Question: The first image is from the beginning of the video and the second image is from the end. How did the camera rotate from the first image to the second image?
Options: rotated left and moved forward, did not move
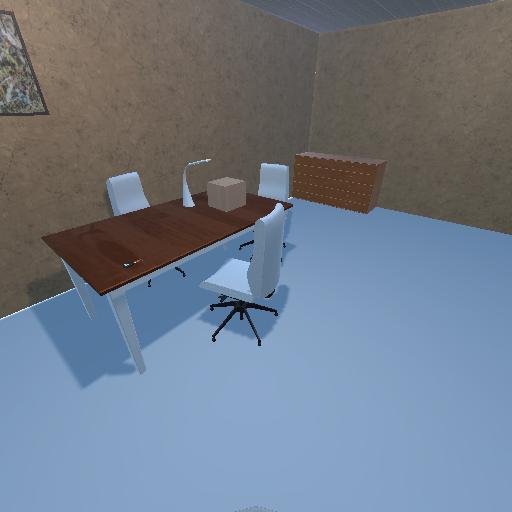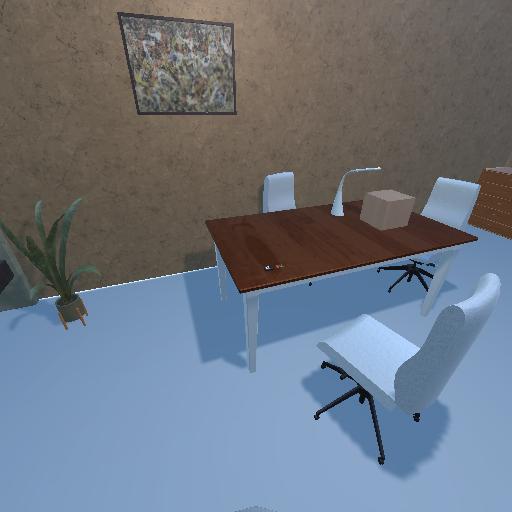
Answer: rotated left and moved forward